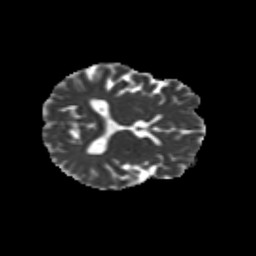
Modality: MD
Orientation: axial
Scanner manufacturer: siemens
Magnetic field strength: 3 T
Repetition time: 9.2 s
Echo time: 0.084 s